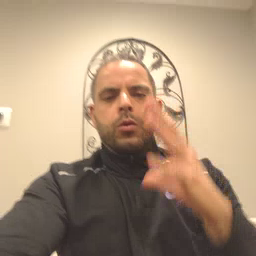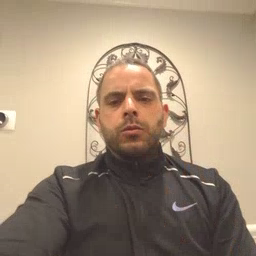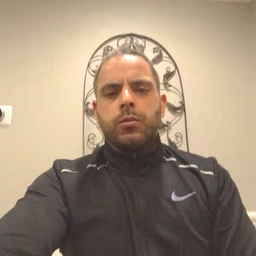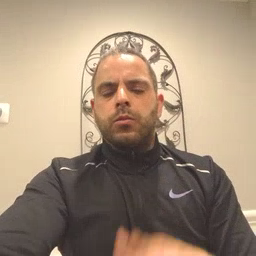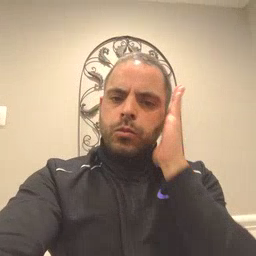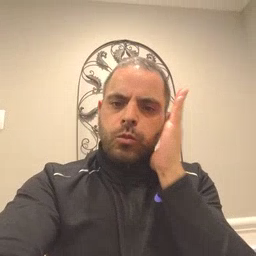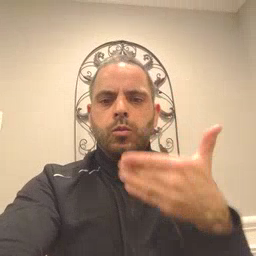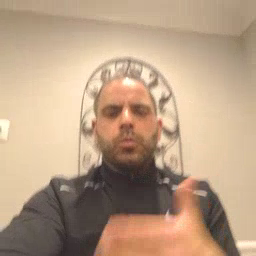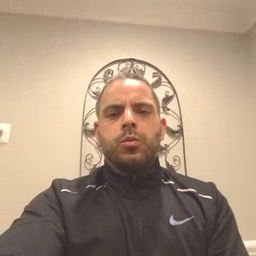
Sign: bedroom